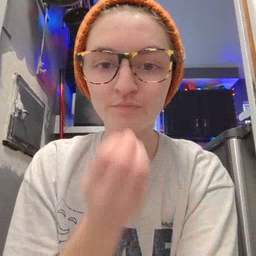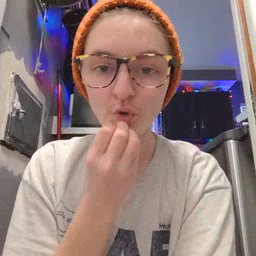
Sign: food